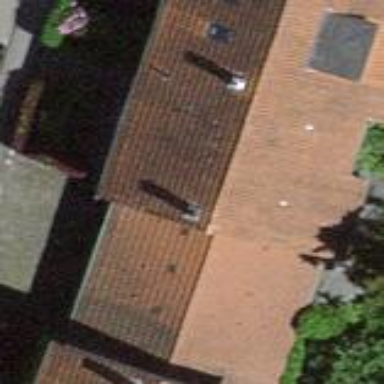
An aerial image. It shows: Terrace building.